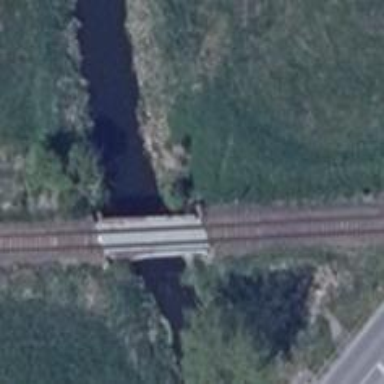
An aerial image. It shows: Railway bridge.